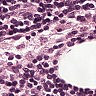
Metastatic tissue present: no